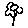
Label: flower